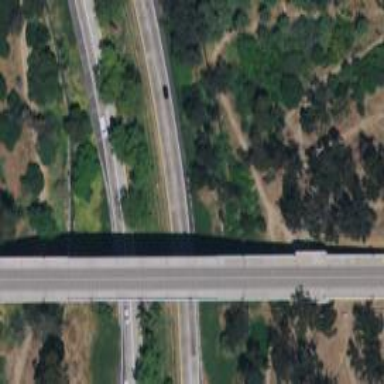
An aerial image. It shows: Motorway.